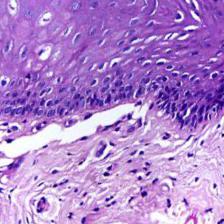
Diagnosis: Normal